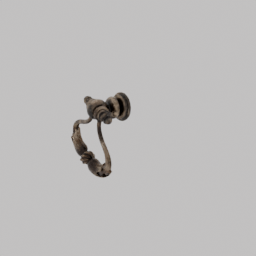
Label: mechanical